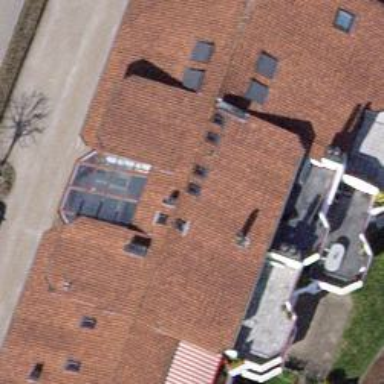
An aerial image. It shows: Cafe.